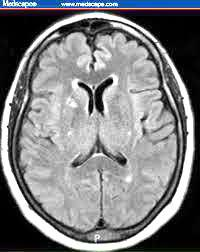
Label: notumor